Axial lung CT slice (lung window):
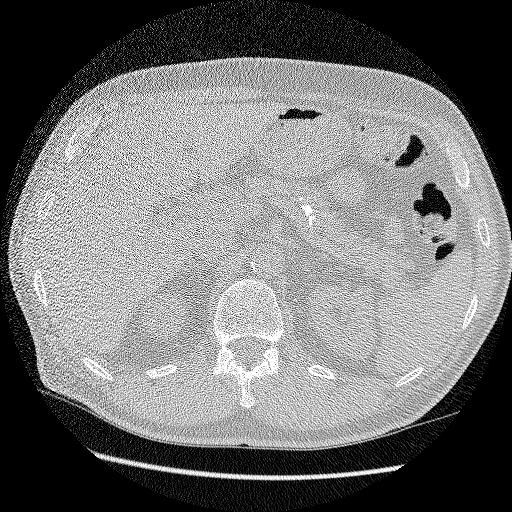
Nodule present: no